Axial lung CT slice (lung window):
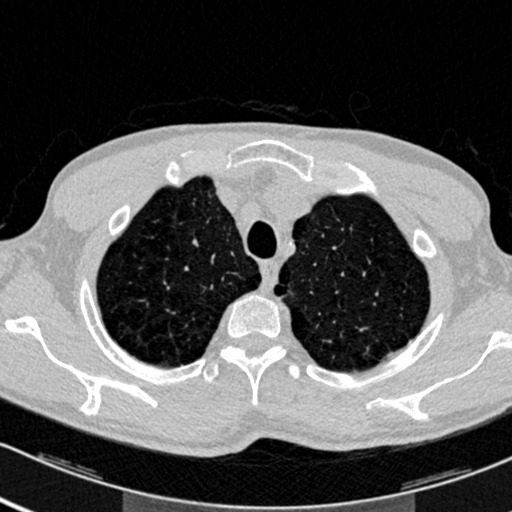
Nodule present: no